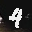
Label: 4